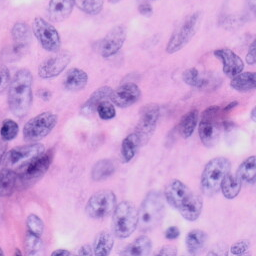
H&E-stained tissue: Skin